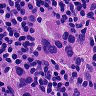
Metastatic tissue present: yes